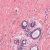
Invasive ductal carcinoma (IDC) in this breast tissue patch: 0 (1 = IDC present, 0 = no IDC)